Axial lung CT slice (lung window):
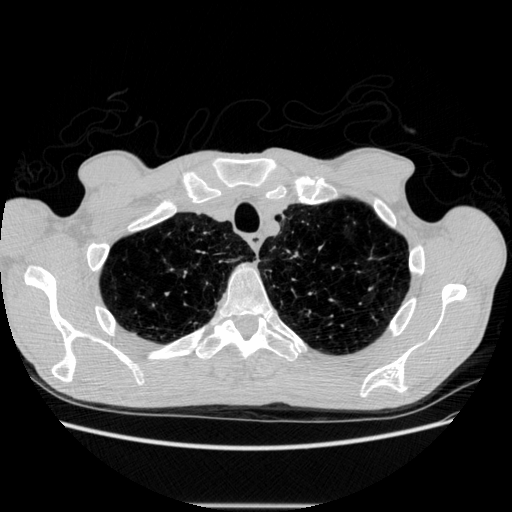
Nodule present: no